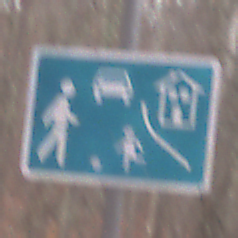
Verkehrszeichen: BeginnVerkehrsberuhigterBereich
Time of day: Midday
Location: Outdoor (Nature)
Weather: Overcast
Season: Autumn
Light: Natural